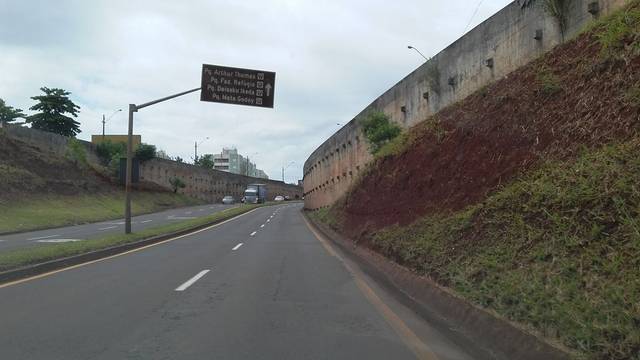
Region: Brazil
Coordinates: -23.293, -51.147